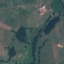
Label: Pasture